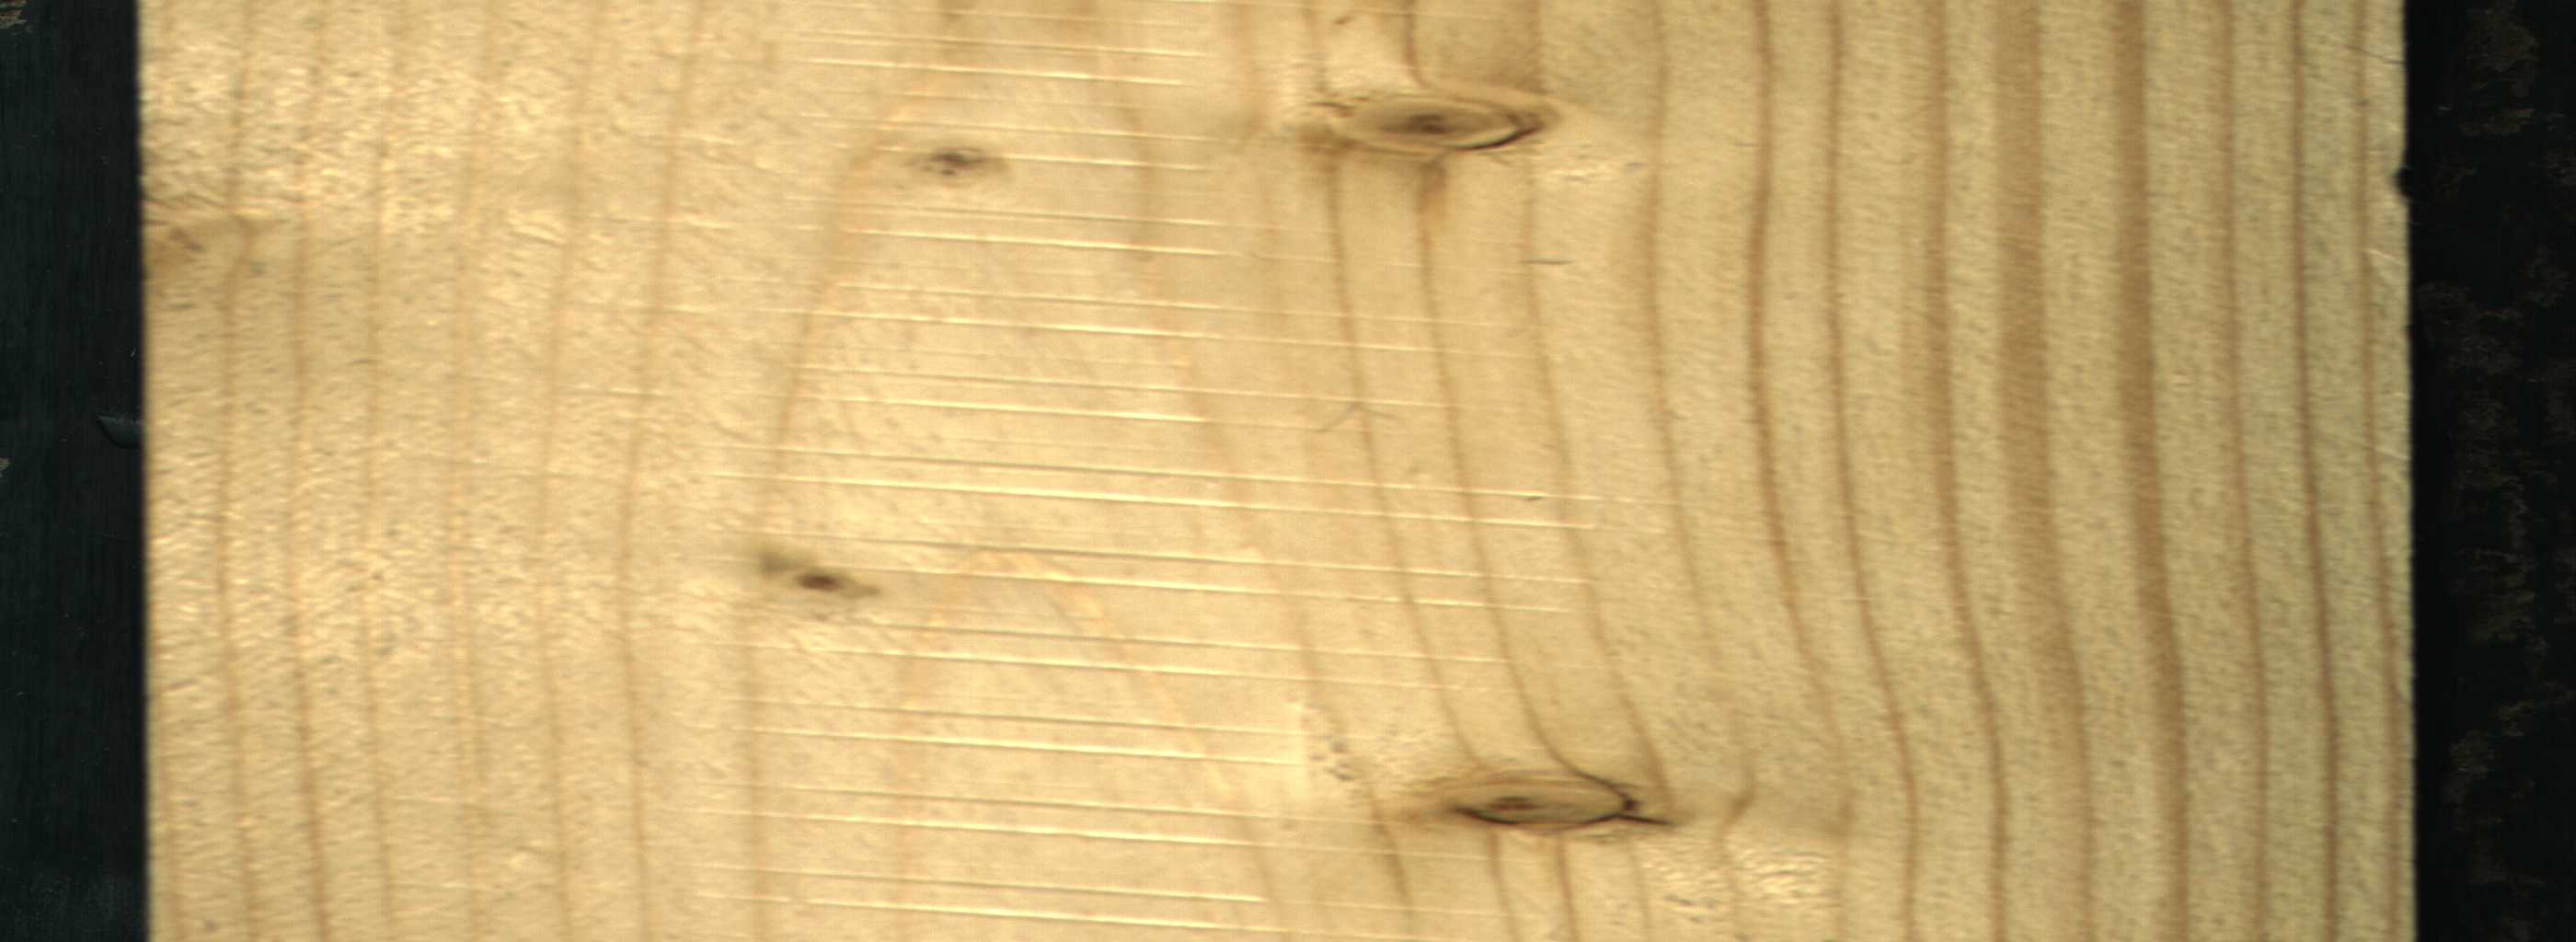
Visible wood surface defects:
Live_Knot
Live_Knot
Live_Knot
Live_Knot